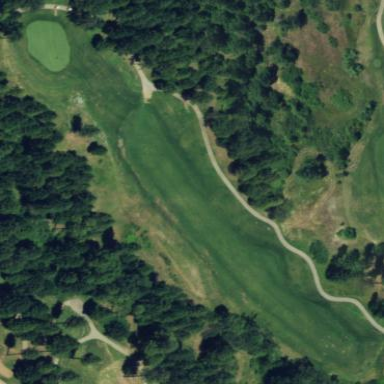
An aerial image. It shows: Golf rough area.